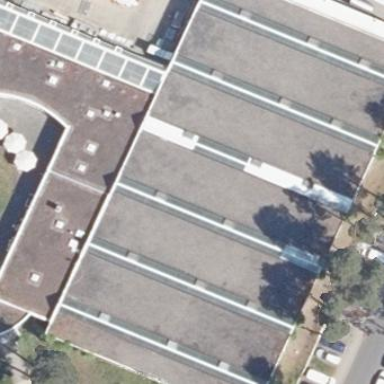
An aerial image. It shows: Commercial building.